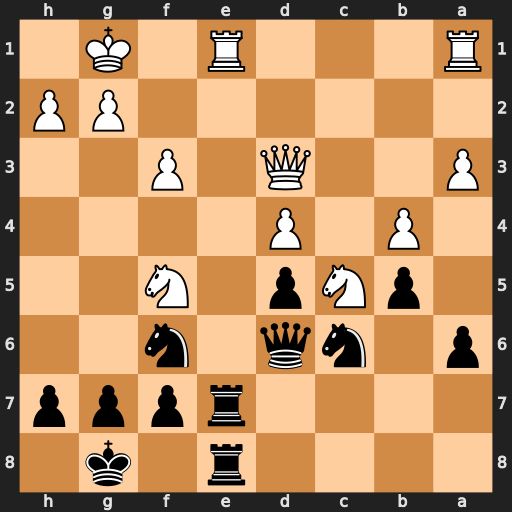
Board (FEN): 4r1k1/4rppp/p1nq1n2/1pNp1N2/1P1P4/P2Q1P2/6PP/R3R1K1
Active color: b
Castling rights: -
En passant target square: -
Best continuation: Rxe1+ Rxe1 Rxe1+